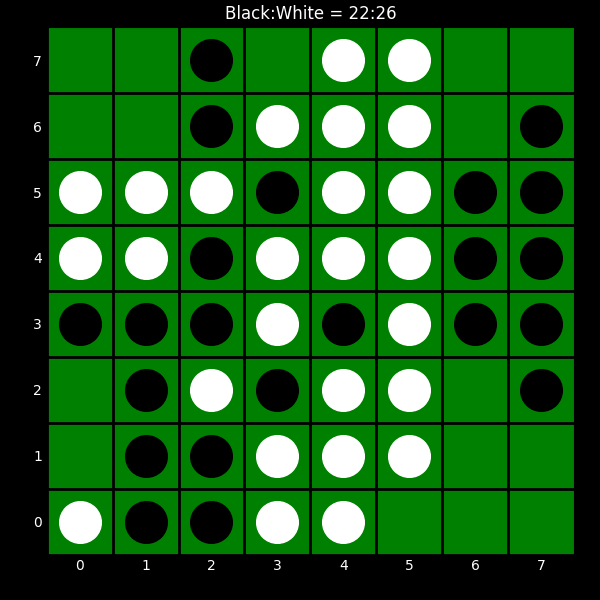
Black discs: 22
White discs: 26